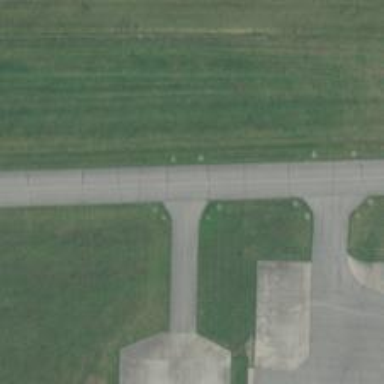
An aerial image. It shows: View of taxiway at the airport.